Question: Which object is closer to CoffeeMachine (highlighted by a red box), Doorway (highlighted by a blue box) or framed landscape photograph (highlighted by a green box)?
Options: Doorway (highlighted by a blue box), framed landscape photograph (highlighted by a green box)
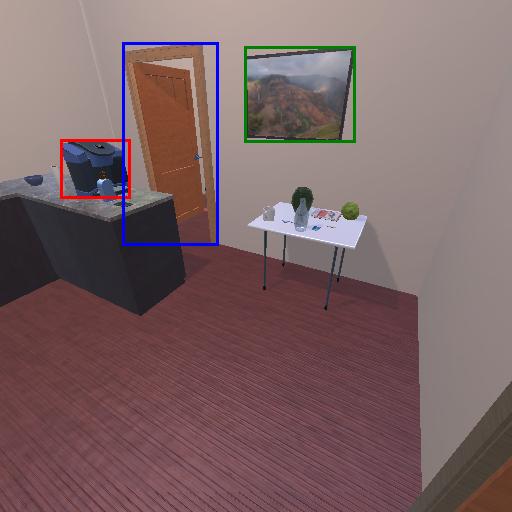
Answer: Doorway (highlighted by a blue box)